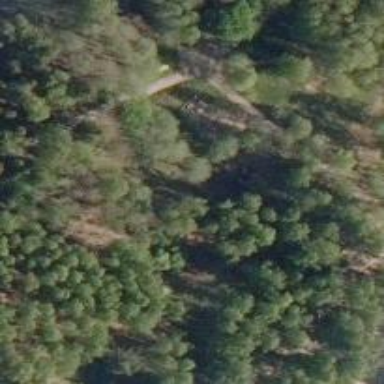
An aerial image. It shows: Disc golf basket.